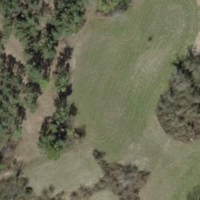
EUNIS habitat code: 43
Species observed at this site:
Pholidoptera griseoaptera
Phaneroptera falcata
Pseudochorthippus parallelus
Ophrys insectifera
Melanargia galathea
Milvus milvus
Nemobius sylvestris
Maniola jurtina
Gomphocerippus rufus
Gymnadenia conopsea